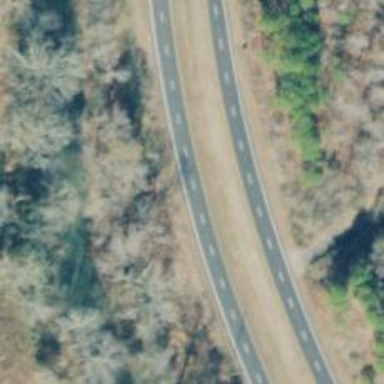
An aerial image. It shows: Asphalt road classified as trunk highway.